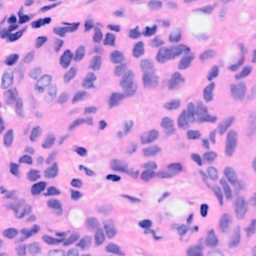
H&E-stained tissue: Breast